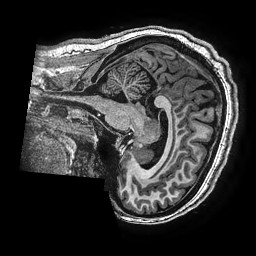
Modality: T1w
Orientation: sagittal
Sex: female
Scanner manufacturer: ge
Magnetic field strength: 3 T
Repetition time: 0.00766 s
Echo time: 0.003476 s